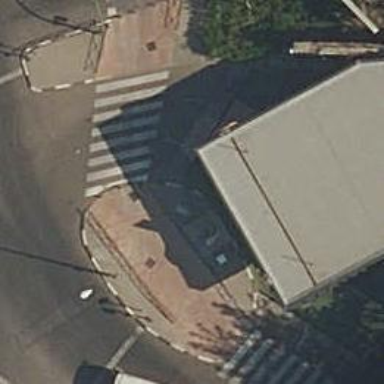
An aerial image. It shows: Uncontrolled crossing on the road.